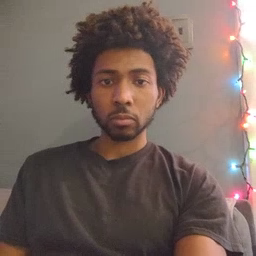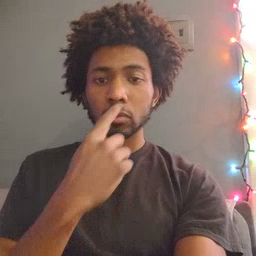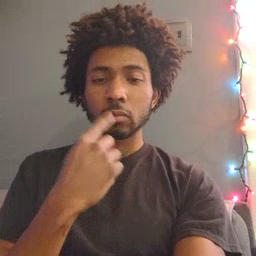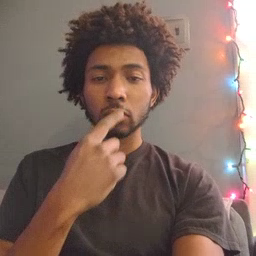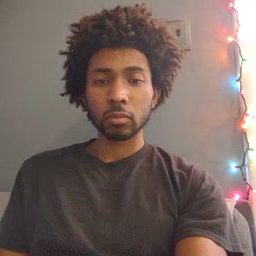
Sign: mouth